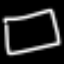
Label: square